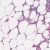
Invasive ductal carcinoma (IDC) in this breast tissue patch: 1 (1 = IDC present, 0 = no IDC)